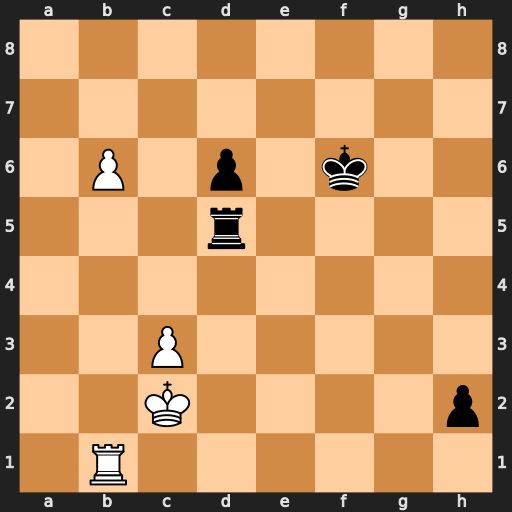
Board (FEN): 8/8/1P1p1k2/3r4/8/2P5/2K4p/1R6
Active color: w
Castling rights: -
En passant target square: -
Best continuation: b7 Rb5 Rxb5